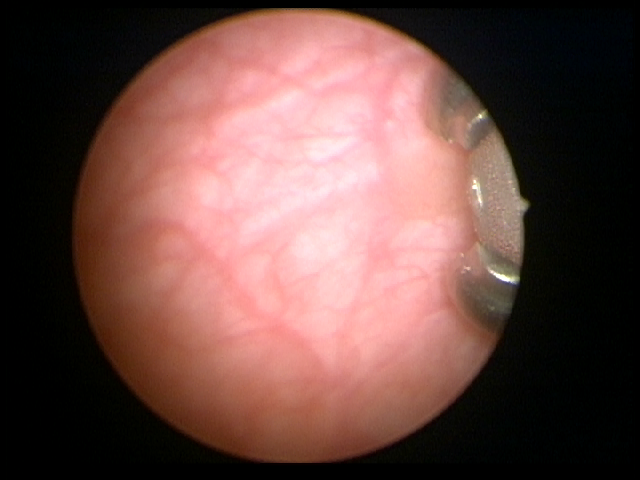
Modality: WLC
Class: Non-malignant
Subclass: BenignNOS
Lesion: L1
Morphology: Papillary
Bladder cancer association: No